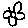
Label: flower